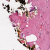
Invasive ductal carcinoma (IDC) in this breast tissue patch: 0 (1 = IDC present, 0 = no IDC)